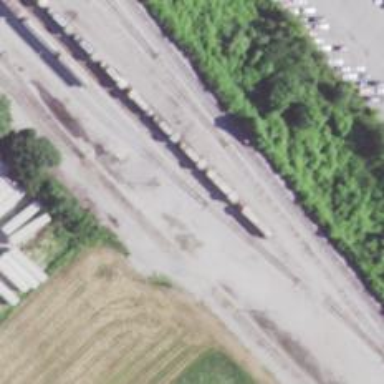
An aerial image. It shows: Railway yard used for servicing trains.